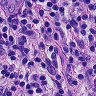
Metastatic tissue present: no